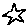
Label: star